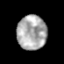
Tissue: prostate
Cell type: T cells
Senescence score: 0.2608
Nuclear area (px): 1001
Mean DAPI intensity: 170.014